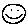
Label: smiley face